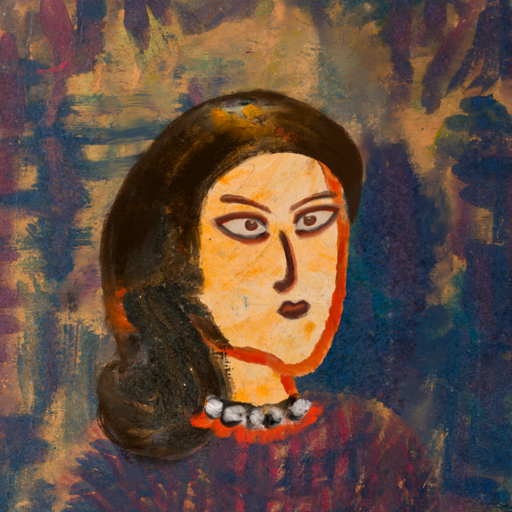
Background: InTheSun, Head And Neck Side: Experience, Face Side: Roy_Bahadur, Bust: In_The_Sun, Hair Side: Gypsy_Queen, Head Accessory: Blank, Second Necklace: Blank, Necklace: An_Impression, Baby: Blank